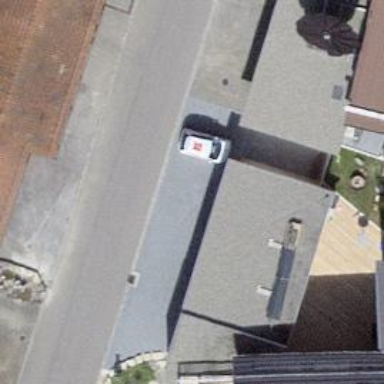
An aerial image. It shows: Garage.